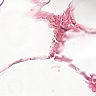
Metastatic tissue present: no